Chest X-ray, PA view. Patient: 27 years old, sex M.
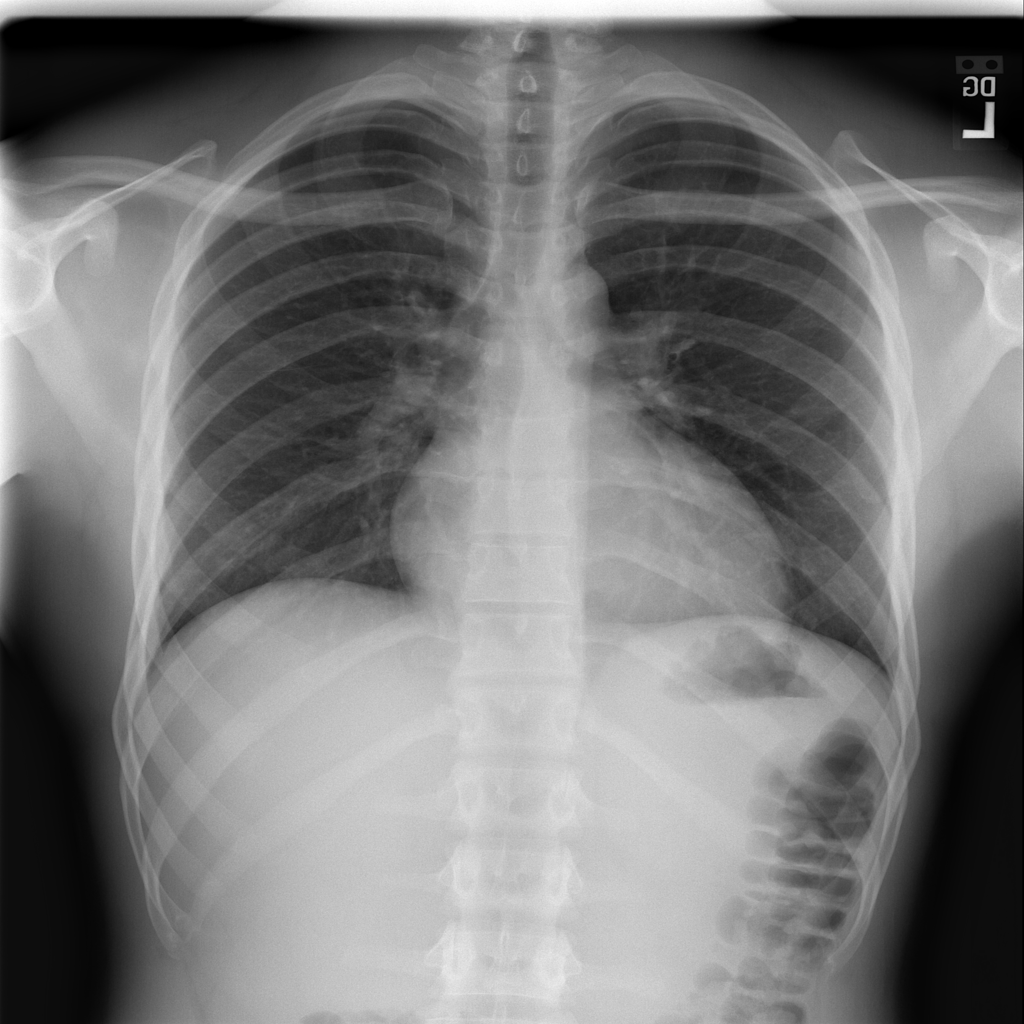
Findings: No Finding